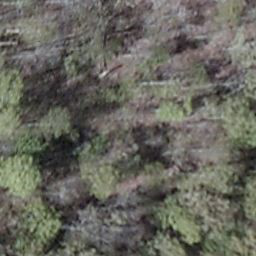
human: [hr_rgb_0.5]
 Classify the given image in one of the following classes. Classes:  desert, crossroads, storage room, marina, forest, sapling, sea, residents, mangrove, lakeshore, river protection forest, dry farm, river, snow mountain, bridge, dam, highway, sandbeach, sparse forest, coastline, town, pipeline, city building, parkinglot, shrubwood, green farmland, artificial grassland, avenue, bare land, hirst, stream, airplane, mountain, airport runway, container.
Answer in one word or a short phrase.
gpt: shrubwood